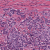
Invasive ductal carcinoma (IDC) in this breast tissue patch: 1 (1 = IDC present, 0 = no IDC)